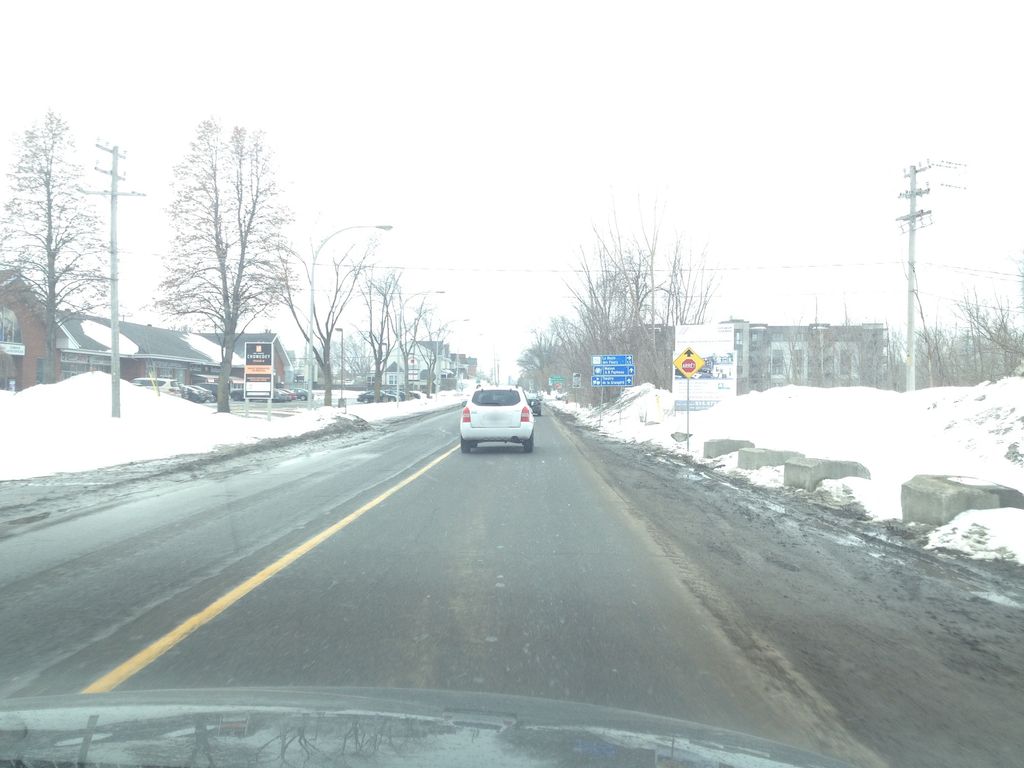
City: montreal